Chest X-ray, AP view. Patient: 47 years old, sex F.
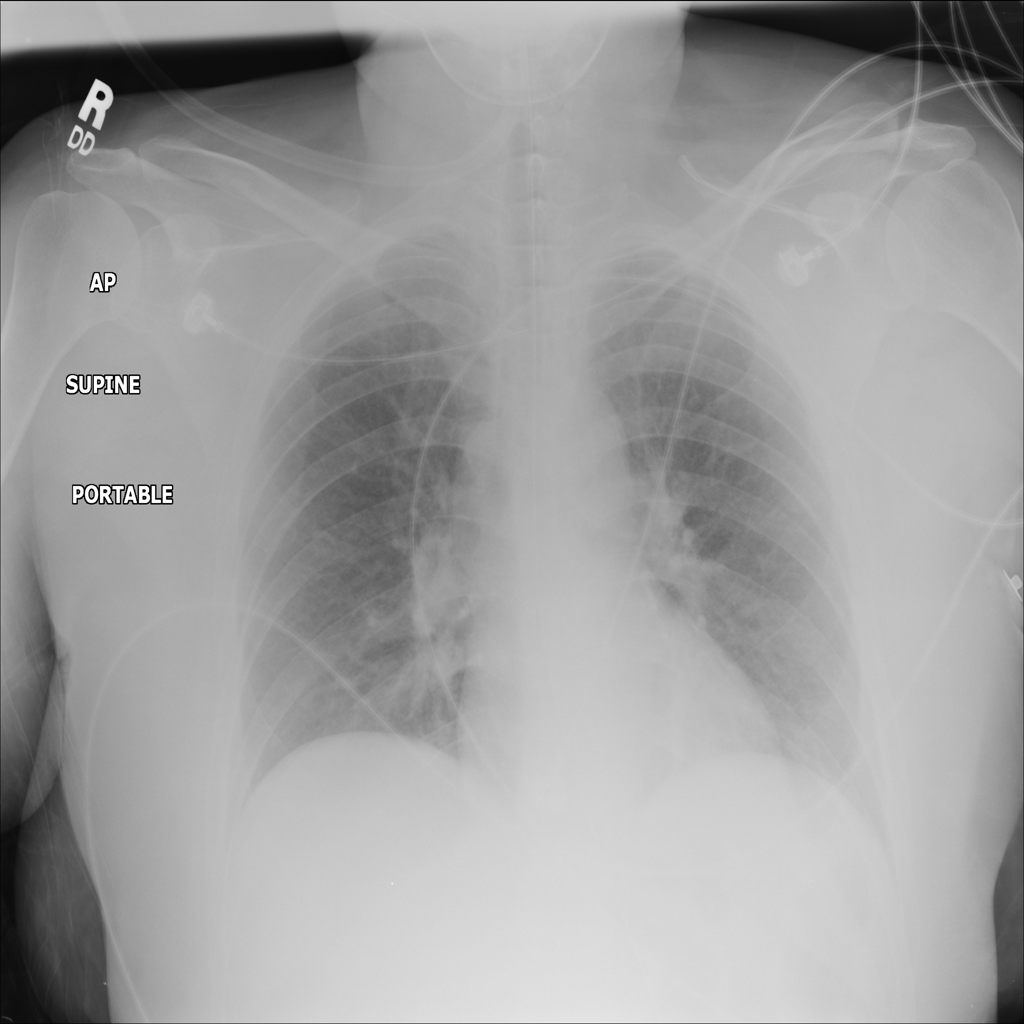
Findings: No Finding